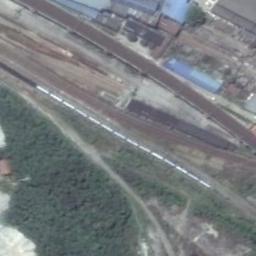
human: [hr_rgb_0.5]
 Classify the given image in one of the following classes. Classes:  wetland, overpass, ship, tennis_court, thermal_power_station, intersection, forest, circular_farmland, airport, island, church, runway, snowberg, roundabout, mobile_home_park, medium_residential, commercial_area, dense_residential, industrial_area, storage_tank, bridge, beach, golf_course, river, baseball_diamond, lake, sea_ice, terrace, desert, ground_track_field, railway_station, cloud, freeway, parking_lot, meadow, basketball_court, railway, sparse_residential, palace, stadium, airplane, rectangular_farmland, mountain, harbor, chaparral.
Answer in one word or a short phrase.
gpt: railway